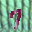
Label: 7